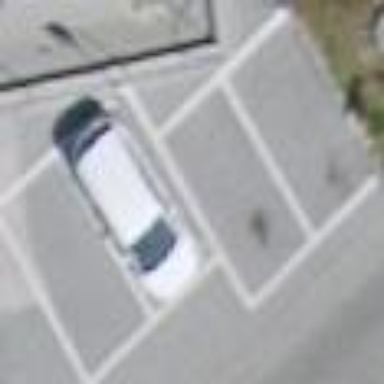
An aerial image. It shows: Parking available on the street side.